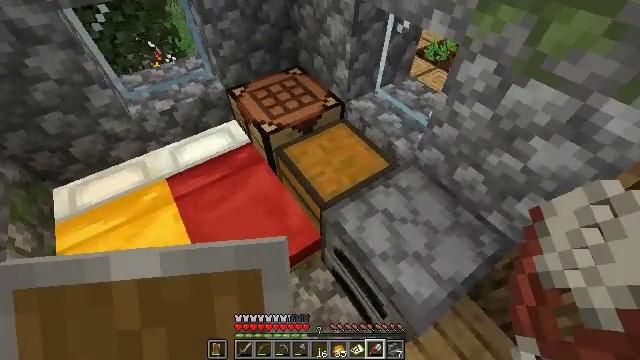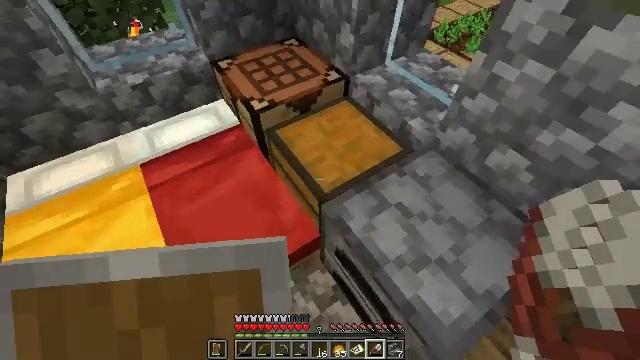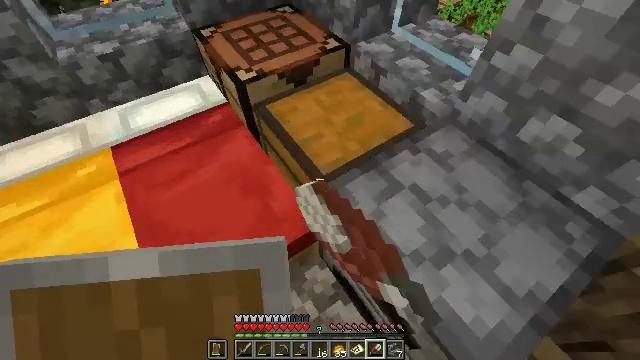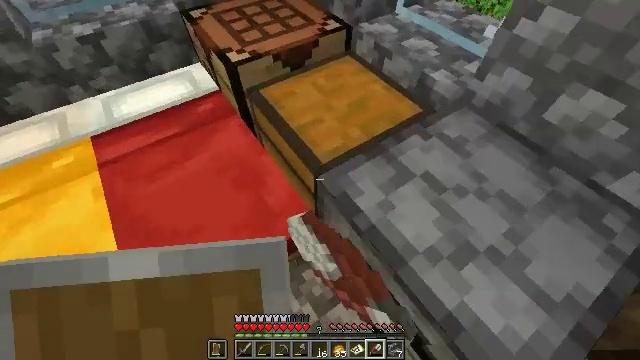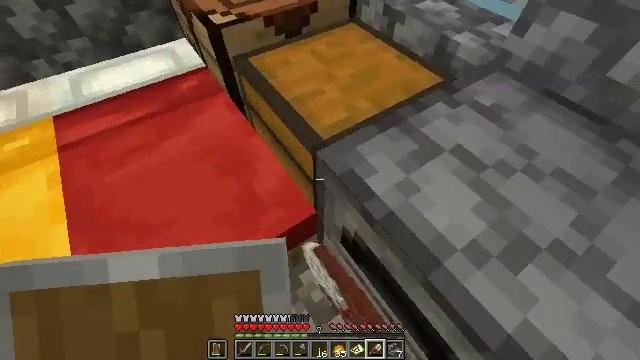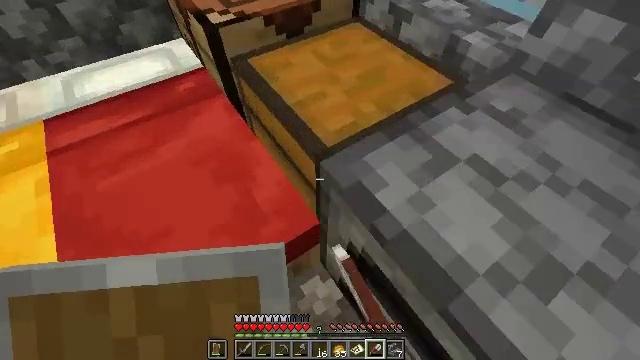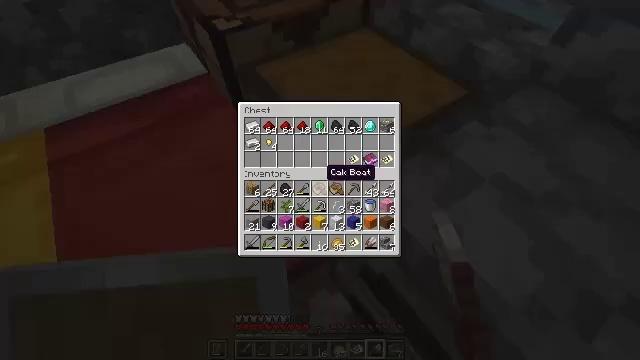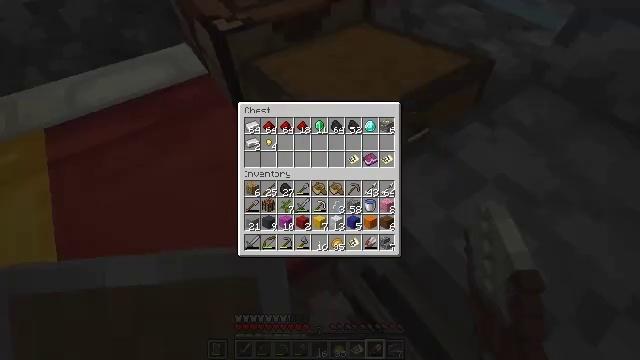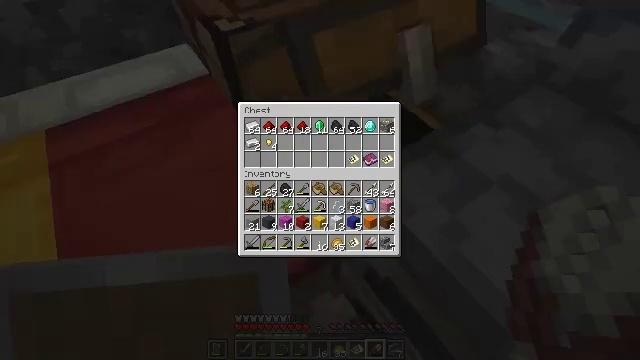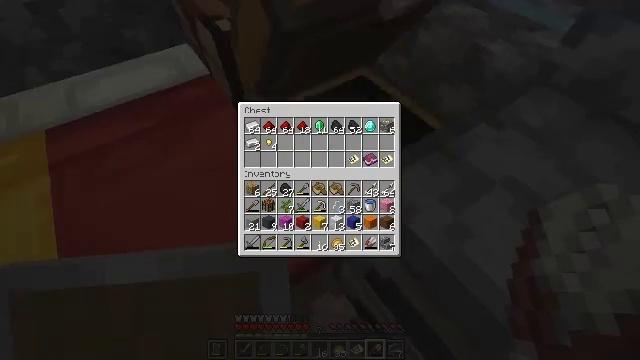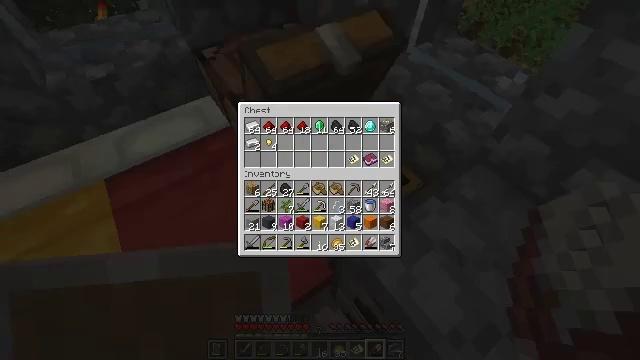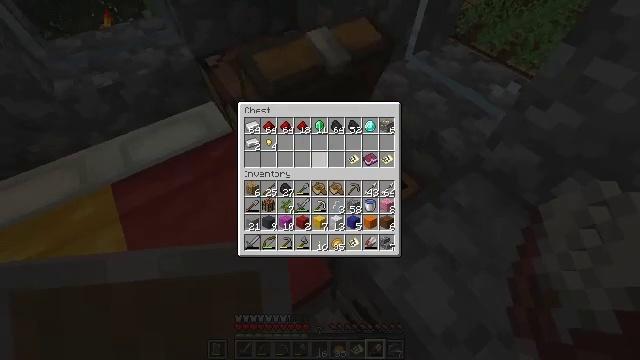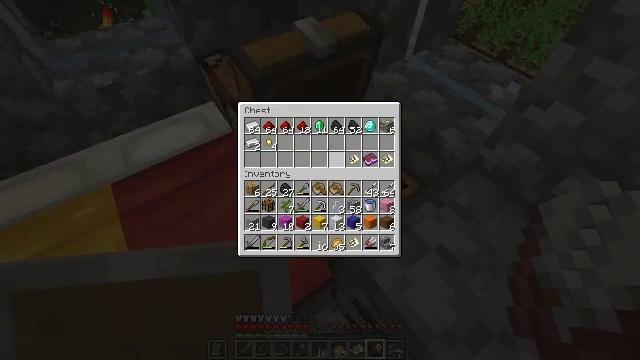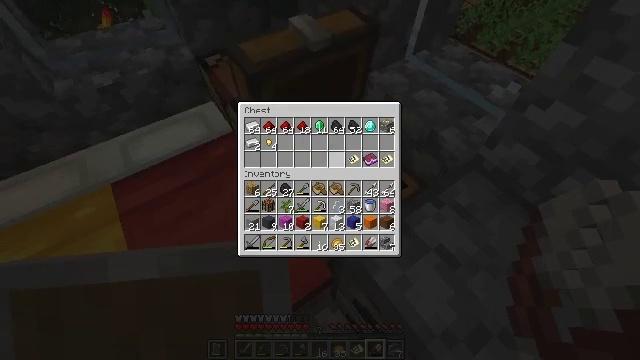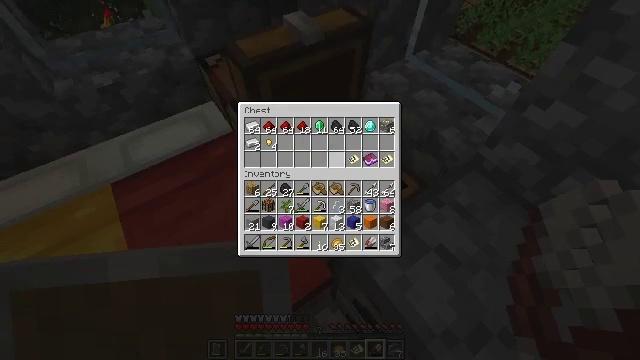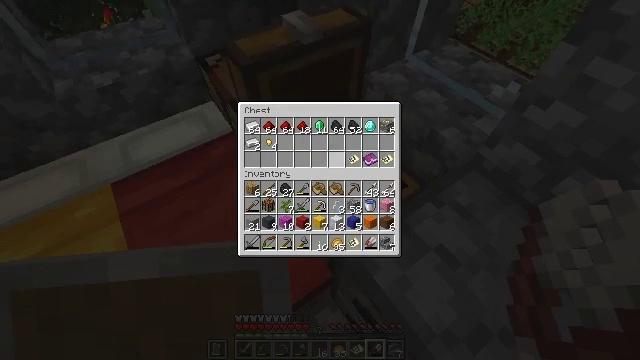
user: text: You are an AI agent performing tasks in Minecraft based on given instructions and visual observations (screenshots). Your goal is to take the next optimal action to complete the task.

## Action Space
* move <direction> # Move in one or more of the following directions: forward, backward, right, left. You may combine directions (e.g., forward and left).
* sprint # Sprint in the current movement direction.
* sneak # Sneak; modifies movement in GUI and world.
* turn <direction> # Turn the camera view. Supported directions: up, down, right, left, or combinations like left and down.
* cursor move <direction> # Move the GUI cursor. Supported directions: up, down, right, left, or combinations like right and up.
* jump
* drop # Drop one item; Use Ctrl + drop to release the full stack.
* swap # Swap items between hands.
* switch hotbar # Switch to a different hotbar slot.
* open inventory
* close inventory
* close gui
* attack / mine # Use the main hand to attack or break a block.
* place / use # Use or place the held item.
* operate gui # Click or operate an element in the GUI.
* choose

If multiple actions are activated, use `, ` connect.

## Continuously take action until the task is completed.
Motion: motion action
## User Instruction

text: Create the blue banner using the crafting table.
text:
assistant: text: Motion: turn down, use / place
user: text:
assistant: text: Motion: turn down, use / place
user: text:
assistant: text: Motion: no_op
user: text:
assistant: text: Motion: no_op
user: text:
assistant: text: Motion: no_op
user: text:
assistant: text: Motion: no_op
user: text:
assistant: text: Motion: no_op
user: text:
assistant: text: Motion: no_op
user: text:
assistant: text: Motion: no_op
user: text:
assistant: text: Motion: no_op
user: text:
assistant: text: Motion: turn right and up
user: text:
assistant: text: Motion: no_op
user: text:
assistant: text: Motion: no_op
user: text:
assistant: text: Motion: no_op
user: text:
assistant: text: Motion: no_op
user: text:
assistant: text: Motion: no_op
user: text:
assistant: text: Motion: no_op
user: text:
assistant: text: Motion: no_op
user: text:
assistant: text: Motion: no_op
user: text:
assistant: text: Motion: turn left and up
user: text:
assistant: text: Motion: no_op
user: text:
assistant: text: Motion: no_op
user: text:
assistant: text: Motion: no_op
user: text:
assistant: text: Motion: turn left and down
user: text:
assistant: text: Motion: no_op
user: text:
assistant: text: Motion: turn left and up
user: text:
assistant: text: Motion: turn up
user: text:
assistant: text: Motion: no_op
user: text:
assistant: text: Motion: no_op
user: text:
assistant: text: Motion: no_op